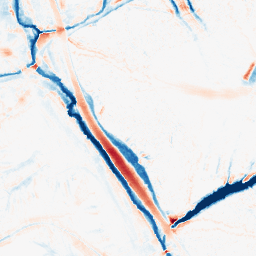
Category: morphological
Decomposition family: morphological
Decomposition parameters: operation: average
size: 10
Upsampling method: regularized
Upsampling parameters: scale: 2
lambda_reg: 0.001
Upsampling scale: 2